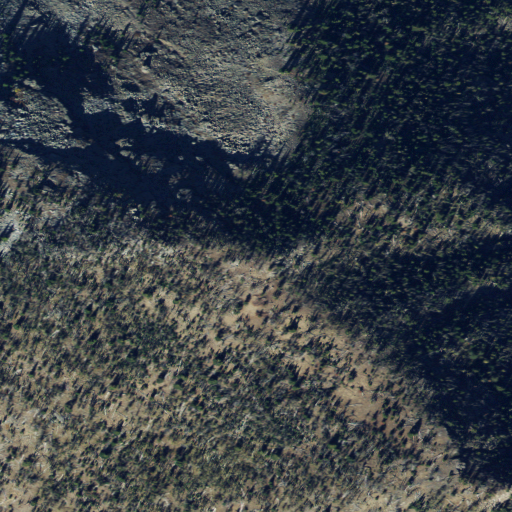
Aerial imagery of cape in Montana named Pedro Point containing evergreen forest, shrub, and grassland